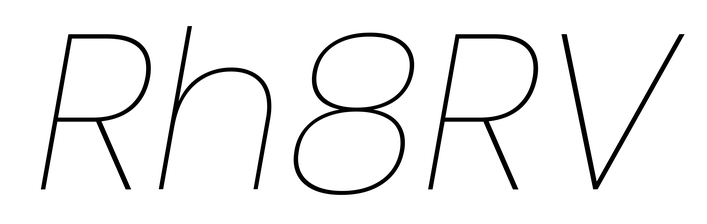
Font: Poppins-ThinItalic